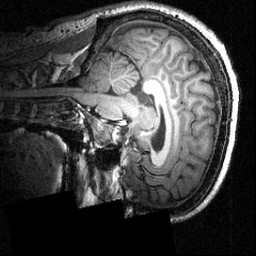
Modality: T1w
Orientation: sagittal
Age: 25
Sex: male
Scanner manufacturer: siemens
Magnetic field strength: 3.951 T
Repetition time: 1.5 s
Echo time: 0.00335 s